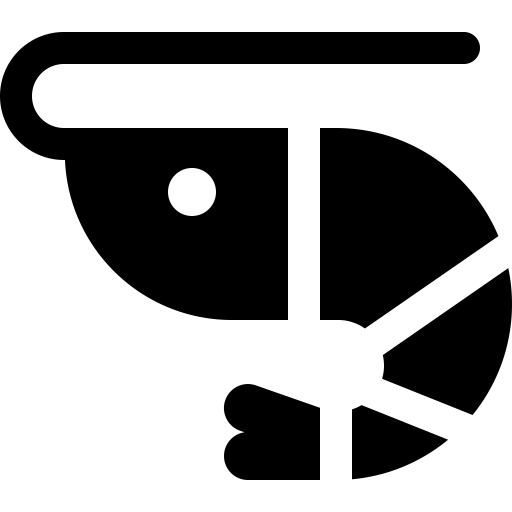
Tags: icon, FontAwesome, fa-icon, solid, shrimp